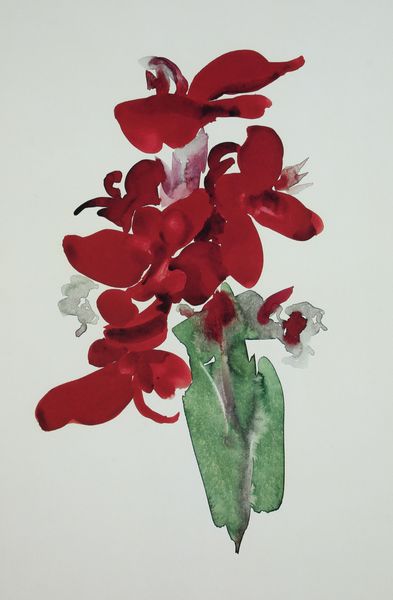
Titel: Red Cannas
Künstler: Georgia O'Keeffe
Standort: Yale
Institution: Yale University Art Gallery
Schlagwörter: blätter, weiß, aquarell, grün, blume, blumen, braun, grau, skizze, blüte, blüten, rot, blatt, rosa, vase, papier, studie, formen, grafik, graphik, lila, wasserfarbe, blütenblätter, stiel, wasserfarben, stengel, stempel, lilie, stängel, blütenblatt, grpn, lilien, kelche, blütenkelch, dolden, ikebana